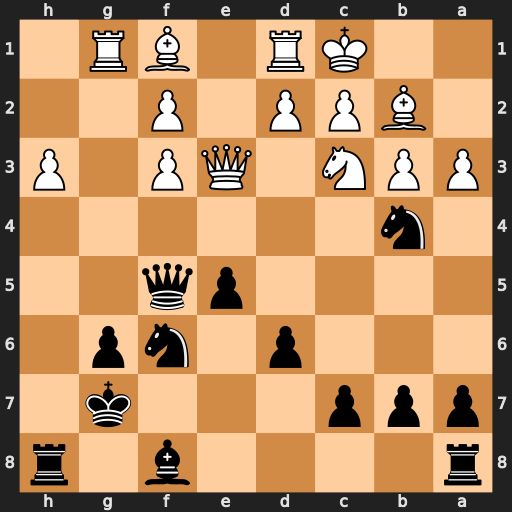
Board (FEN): r4b1r/ppp3k1/3p1np1/4pq2/1n6/PPN1QP1P/1BPP1P2/2KR1BR1
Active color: b
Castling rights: -
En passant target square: -
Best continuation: Qxc2#